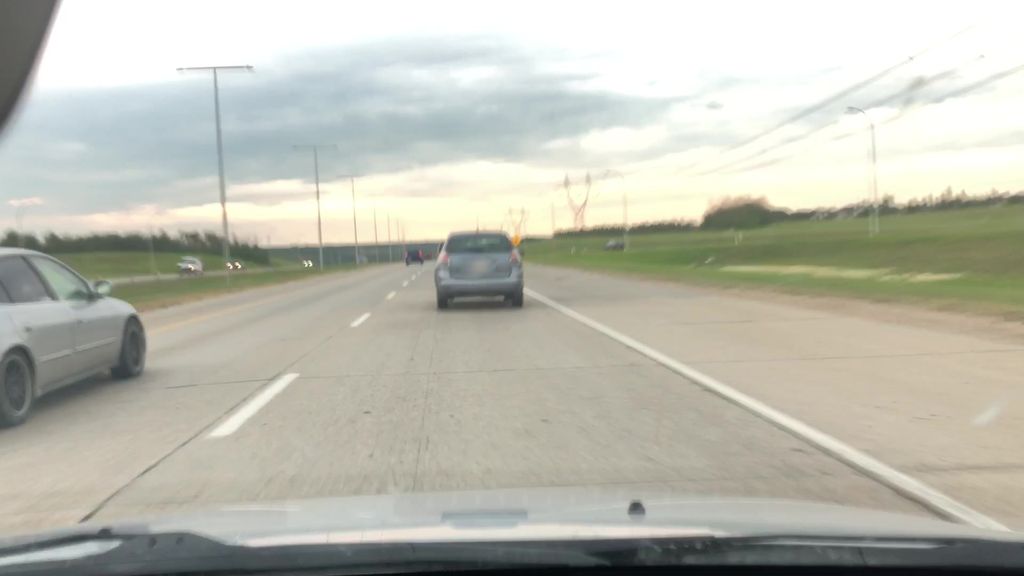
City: edmonton